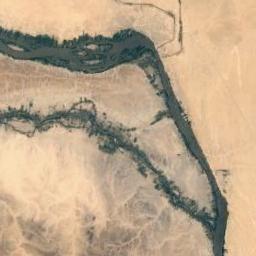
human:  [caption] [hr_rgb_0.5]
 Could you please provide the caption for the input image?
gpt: The two deep blue rivers go through the wasteland .

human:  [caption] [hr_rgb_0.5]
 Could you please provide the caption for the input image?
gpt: A crooked turquoise river with some sandbars on the river and tan land on both sides .

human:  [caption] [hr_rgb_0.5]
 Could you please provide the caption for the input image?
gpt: The two rivers vary in width and size .

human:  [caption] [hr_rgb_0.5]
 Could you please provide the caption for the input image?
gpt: The river goes through bare land and green grass .

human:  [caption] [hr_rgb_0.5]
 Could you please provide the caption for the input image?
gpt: The rivers is in a yellow desert .